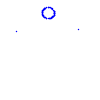
Particle: pion